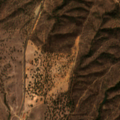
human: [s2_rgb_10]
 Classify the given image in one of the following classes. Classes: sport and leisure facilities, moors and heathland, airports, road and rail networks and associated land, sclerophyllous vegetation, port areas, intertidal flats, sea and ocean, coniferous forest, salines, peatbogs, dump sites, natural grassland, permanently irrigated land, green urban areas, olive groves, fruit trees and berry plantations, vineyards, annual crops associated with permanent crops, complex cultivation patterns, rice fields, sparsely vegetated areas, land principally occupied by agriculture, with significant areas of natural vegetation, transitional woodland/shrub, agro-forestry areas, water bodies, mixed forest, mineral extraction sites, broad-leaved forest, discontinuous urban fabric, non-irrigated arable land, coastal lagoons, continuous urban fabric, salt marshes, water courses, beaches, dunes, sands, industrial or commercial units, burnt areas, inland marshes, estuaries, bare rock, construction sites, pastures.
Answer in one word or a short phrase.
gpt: non-irrigated arable land, agro-forestry areas, broad-leaved forest